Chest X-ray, PA view. Patient: 55 years old, sex M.
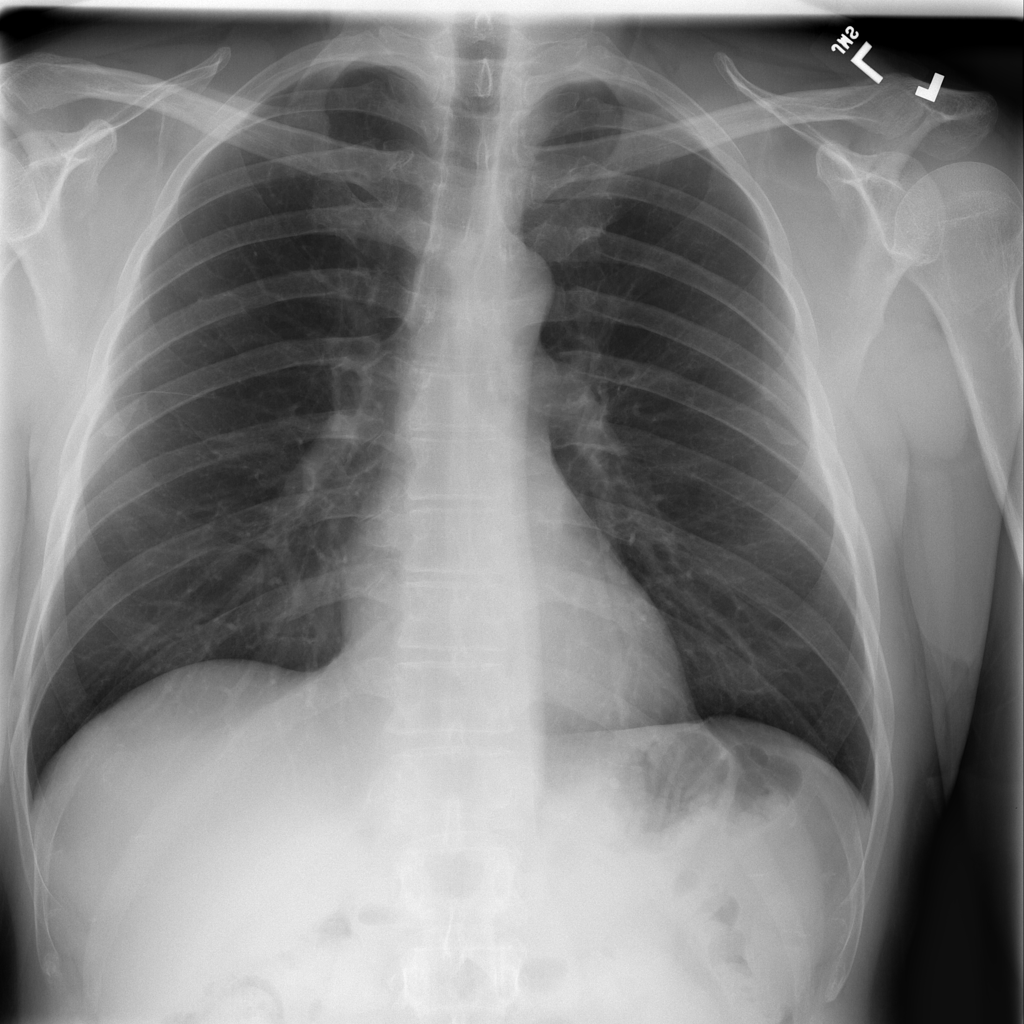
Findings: No Finding